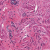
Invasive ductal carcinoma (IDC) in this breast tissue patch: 0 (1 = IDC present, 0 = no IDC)